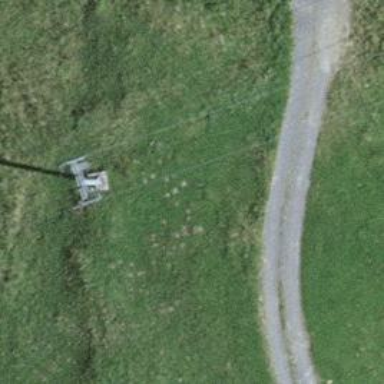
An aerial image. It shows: Pylon for aerialway.